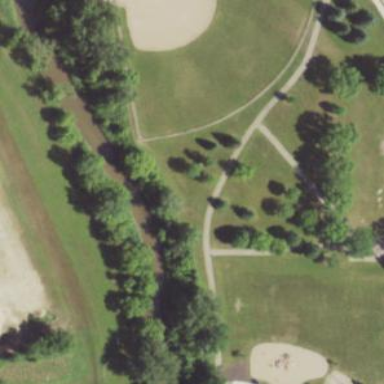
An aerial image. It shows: Pitch designated for baseball and softball activities.